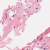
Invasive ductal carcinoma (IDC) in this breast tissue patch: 0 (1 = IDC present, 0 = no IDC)